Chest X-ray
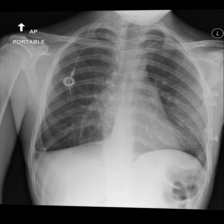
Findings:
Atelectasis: negative
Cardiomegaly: negative
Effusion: negative
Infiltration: negative
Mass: negative
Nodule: negative
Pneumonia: negative
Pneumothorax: negative
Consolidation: negative
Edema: negative
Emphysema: negative
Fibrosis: negative
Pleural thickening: negative
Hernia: negative